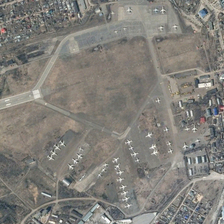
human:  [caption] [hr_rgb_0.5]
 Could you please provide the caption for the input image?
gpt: many planes are in an airport surrounded by many buildings .

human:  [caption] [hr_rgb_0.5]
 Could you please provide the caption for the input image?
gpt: many planes are in an airport surrounded by many buildings .

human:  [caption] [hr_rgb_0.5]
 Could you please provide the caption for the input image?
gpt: many planes are in an airport surrounded by many buildings .

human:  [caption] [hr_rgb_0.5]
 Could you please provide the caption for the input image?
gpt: many planes are in an airport surrounded by many buildings .

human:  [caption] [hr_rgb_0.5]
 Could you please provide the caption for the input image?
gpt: many planes are in an airport surrounded by many buildings .